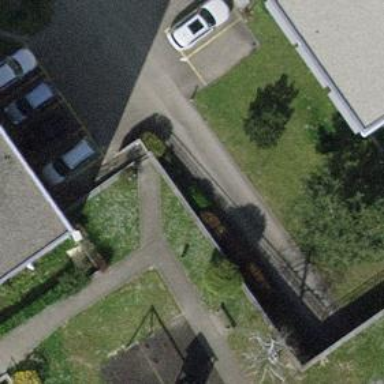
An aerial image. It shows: Asphalt footway.